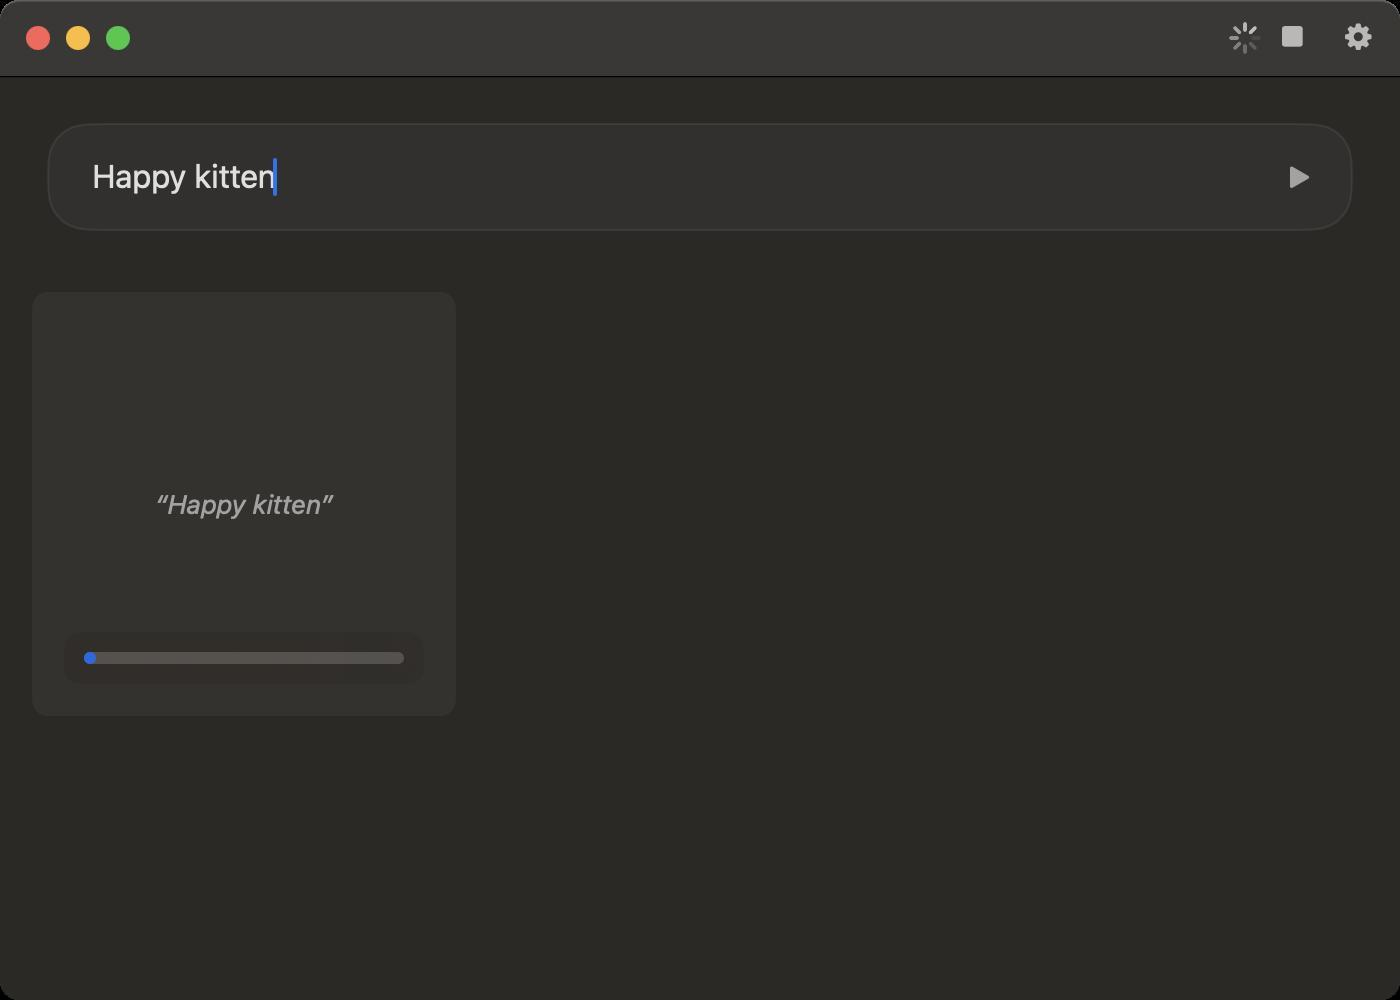
Accessibility tree:
{"name": "", "role": "AXWindow", "description": null, "role_description": "standard window", "value": null, "position": "514.00;285.00", "size": "700;500", "children": [{"name": null, "role": "AXGroup", "description": null, "role_description": "group", "value": null, "position": "0.00;0.00", "size": "700;500", "children": [{"name": null, "role": "AXTextField", "description": null, "role_description": "text field", "value": "Happy kitten", "position": "46.00;79.00", "size": "576;19", "children": []}, {"name": null, "role": "AXButton", "description": "Generate", "role_description": "button", "value": null, "position": "635.50;74.00", "size": "28;29", "children": []}, {"name": null, "role": "AXScrollArea", "description": null, "role_description": "scroll area", "value": null, "position": "0.00;130.00", "size": "700;371", "children": [{"name": null, "role": "AXOpaqueProviderGroup", "description": null, "role_description": "collection", "value": null, "position": "16.00;146.00", "size": "212;212", "children": [{"name": null, "role": "AXImage", "description": null, "role_description": "image", "value": null, "position": "16.00;146.00", "size": "212;212", "children": []}, {"name": null, "role": "AXStaticText", "description": null, "role_description": "text", "value": "“Happy kitten”", "position": "77.25;244.00", "size": "90;16", "children": []}, {"name": null, "role": "AXProgressIndicator", "description": null, "role_description": "progress indicator", "value": 0.0, "position": "42.00;320.00", "size": "160;18", "children": []}]}]}]}, {"name": null, "role": "AXToolbar", "description": null, "role_description": "toolbar", "value": null, "position": "0.00;0.00", "size": "700;38", "children": [{"name": null, "role": "AXGroup", "description": null, "role_description": "group", "value": null, "position": "610.00;0.00", "size": "52;38", "children": [{"name": null, "role": "AXGroup", "description": null, "role_description": "group", "value": null, "position": "614.50;11.00", "size": "16;16", "children": [{"name": null, "role": "AXBusyIndicator", "description": null, "role_description": "busy indicator", "value": 0.0, "position": "614.50;11.00", "size": "16;16", "children": []}]}, {"name": null, "role": "AXGroup", "description": null, "role_description": "group", "value": null, "position": "639.50;7.25", "size": "14;16", "children": [{"name": null, "role": "AXButton", "description": "Stop", "role_description": "button", "value": null, "position": "639.50;7.25", "size": "14;16", "children": []}]}]}, {"name": null, "role": "AXButton", "description": "Quick Settings", "role_description": "button", "value": null, "position": "662.00;0.00", "size": "34;38", "children": [{"name": null, "role": "AXButton", "description": "Quick Settings", "role_description": "button", "value": null, "position": "671.50;8.75", "size": "16;16", "children": []}]}]}, {"name": null, "role": "AXButton", "description": null, "role_description": "close button", "value": null, "position": "12.00;11.00", "size": "14;16", "children": []}, {"name": null, "role": "AXButton", "description": null, "role_description": "full screen button", "value": null, "position": "52.00;11.00", "size": "14;16", "children": [{"name": null, "role": "AXGroup", "description": null, "role_description": "group", "value": null, "position": "52.00;11.00", "size": "14;16", "children": [{"name": null, "role": "AXGroup", "description": null, "role_description": "group", "value": null, "position": "52.00;11.00", "size": "14;16", "children": []}]}]}, {"name": null, "role": "AXButton", "description": null, "role_description": "minimize button", "value": null, "position": "32.00;11.00", "size": "14;16", "children": []}, {"name": null, "role": "AXStaticText", "description": null, "role_description": "text", "value": "", "position": "76.00;0.00", "size": "534;38", "children": []}]}